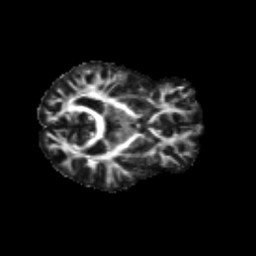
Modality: FA
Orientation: axial
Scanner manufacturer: siemens
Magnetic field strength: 3 T
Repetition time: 9.2 s
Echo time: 0.084 s